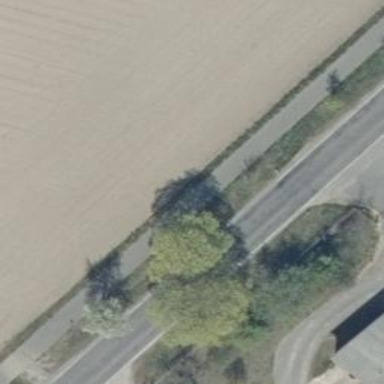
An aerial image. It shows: Deciduous tree with broadleaved leaves.